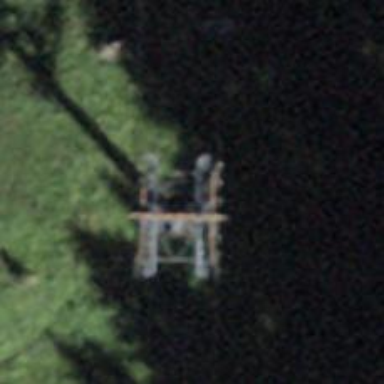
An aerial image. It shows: Pylon for aerialway.